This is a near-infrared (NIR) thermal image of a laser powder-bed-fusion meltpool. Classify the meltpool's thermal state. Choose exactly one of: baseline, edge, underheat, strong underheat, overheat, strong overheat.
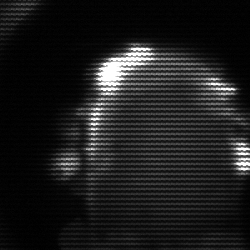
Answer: baseline